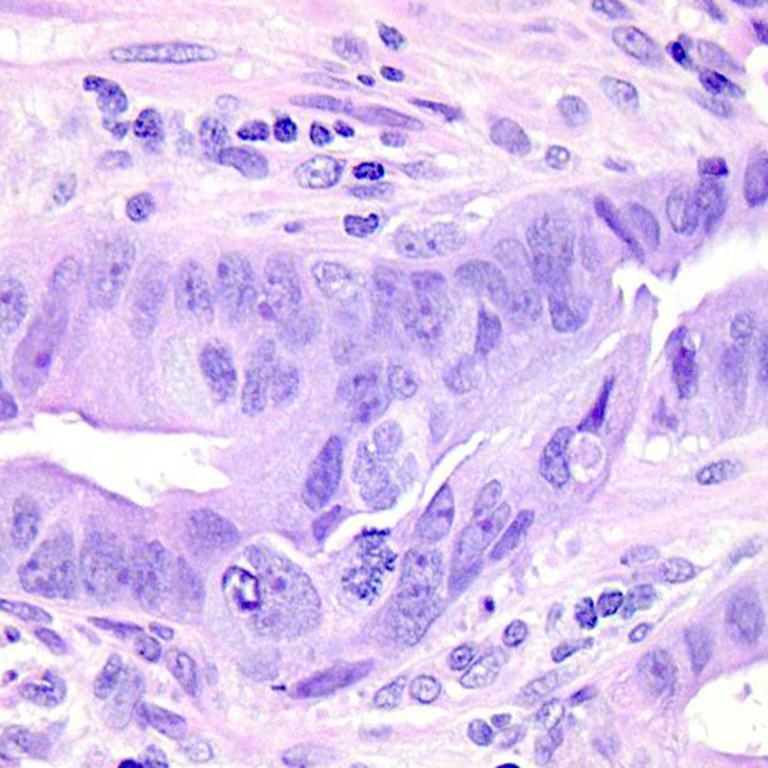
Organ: colon
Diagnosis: adenocarcinomas